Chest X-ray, PA view. Patient: 71 years old, sex M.
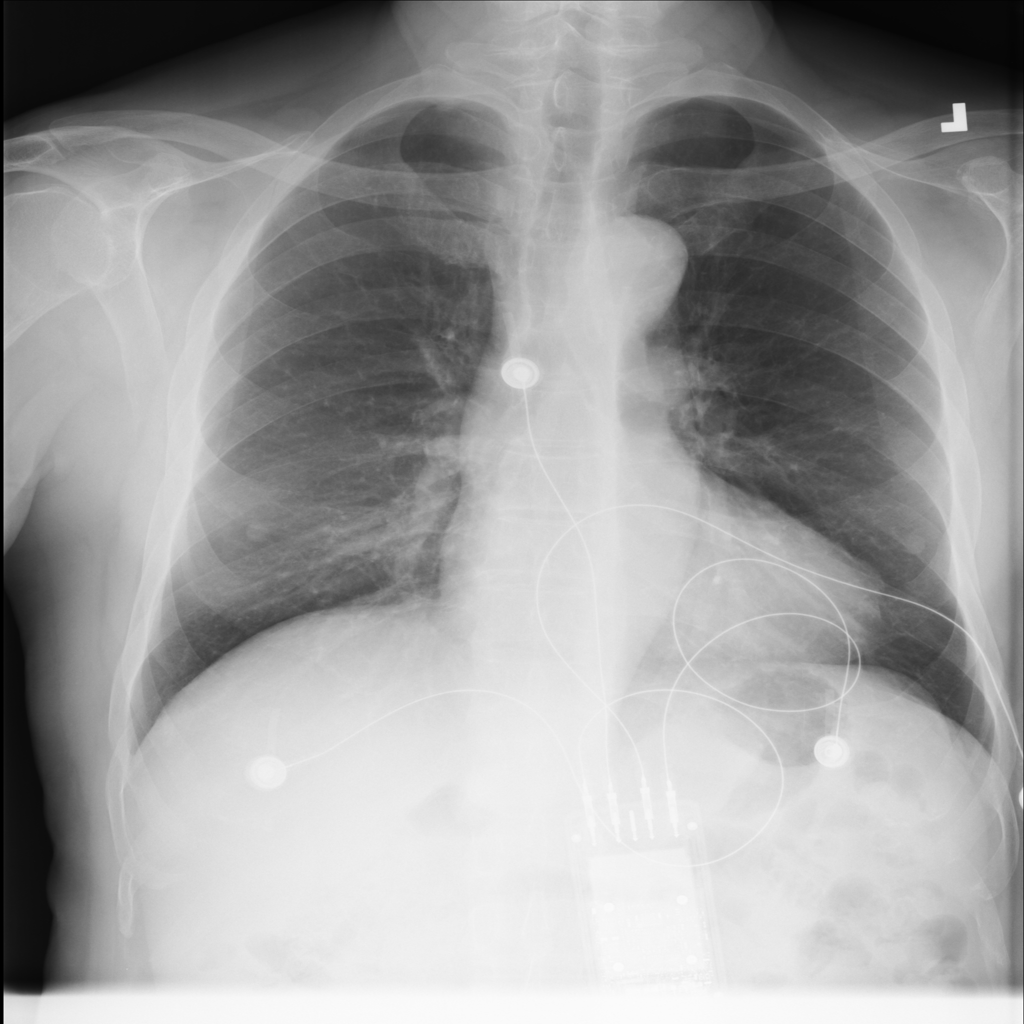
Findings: No Finding